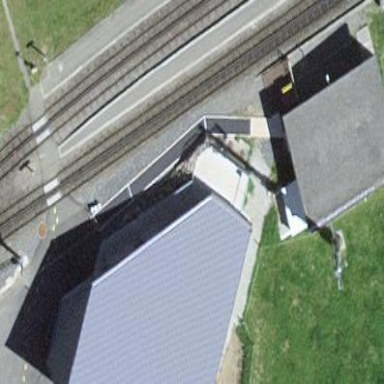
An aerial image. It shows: View of roof of building.